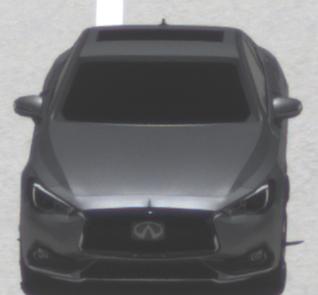
Make: Infiniti
Model: Q60 2.0t
Detailed model: Q60 (V37)
Model produced from: 2016/10
Model produced until: 2018/08
Doors: 2
Color: gray
Road condition: dry road
Daytime: midday
Contrast: high contrast